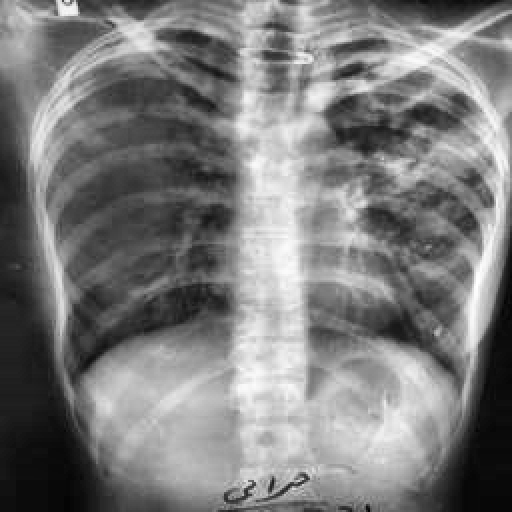
Finding: TUBERCULOSIS